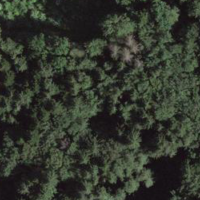
EUNIS habitat code: 41
Species observed at this site:
Campanula trachelium